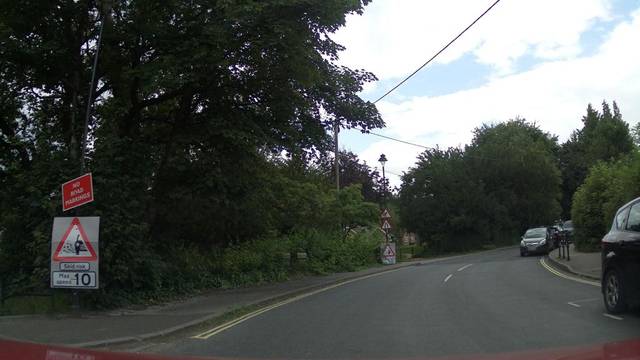
Region: United Kingdom
Coordinates: 50.972, -1.338